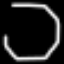
Label: octagon